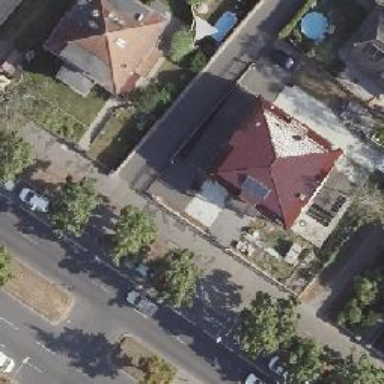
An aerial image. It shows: Driveway.